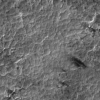
Label: not_dusty